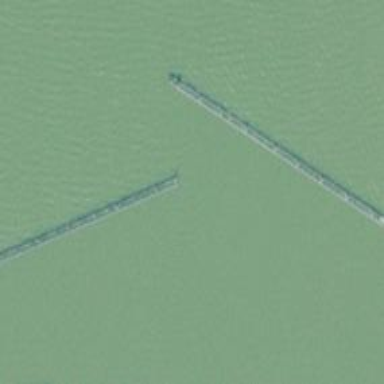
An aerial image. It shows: Breakwater structure.